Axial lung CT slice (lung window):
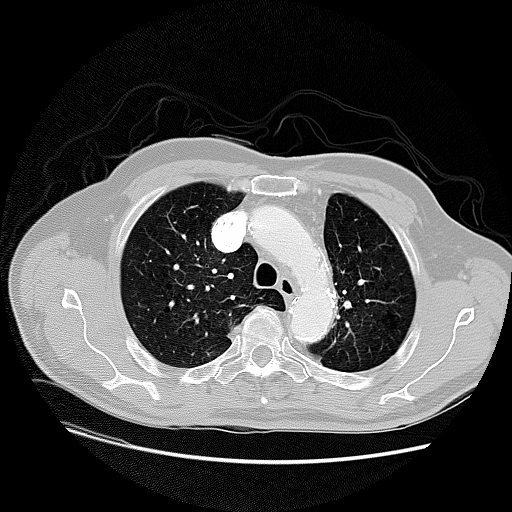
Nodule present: no